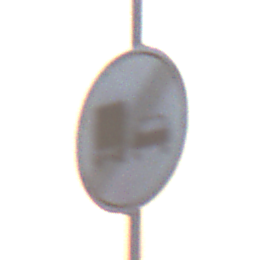
Verkehrszeichen: EndeUeberholverbotKraftfahrzeuge
Umgebung: Outdoor, Nature
Tageszeit: SunriseSunset
Wetter: Clear
Licht: Natural
Jahreszeit: NotSpecified
Kontrast: LowContrast